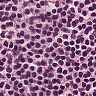
Metastatic tissue present: no